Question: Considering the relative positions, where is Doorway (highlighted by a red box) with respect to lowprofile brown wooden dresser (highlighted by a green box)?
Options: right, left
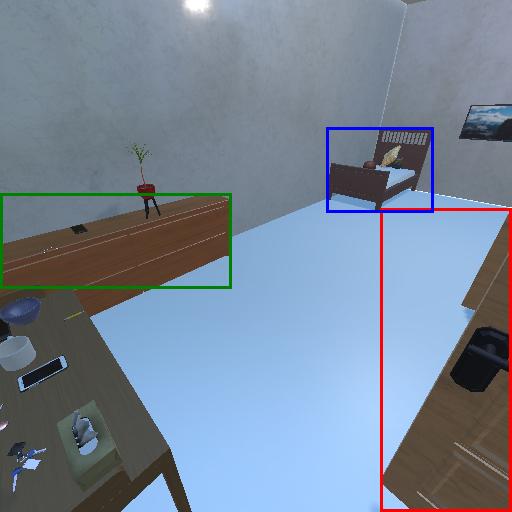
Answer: right